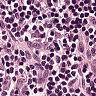
Metastatic tissue present: no